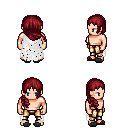
a pixel art fantasy rpg character, male body template, human, light skin, white tattered cape, gold greaves, brunette right-swept hairstyle, gray slippers, four views (front, back, left, right), 2x2 character sprite sheet, small pixel art, hard edges, no anti-aliasing